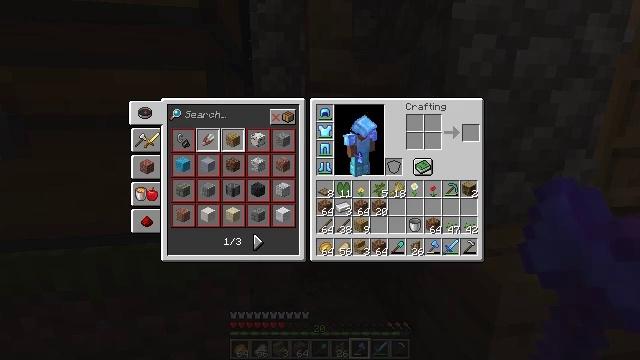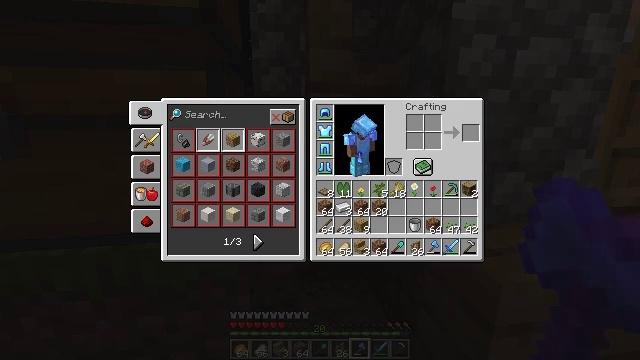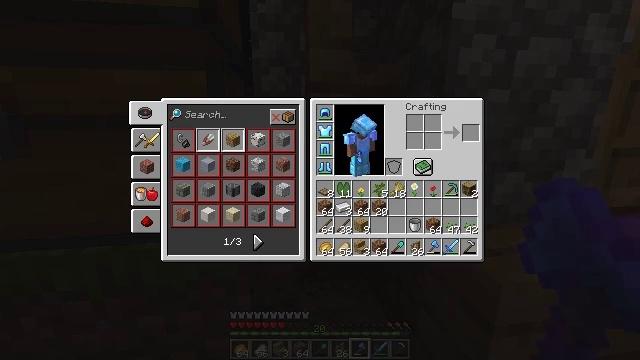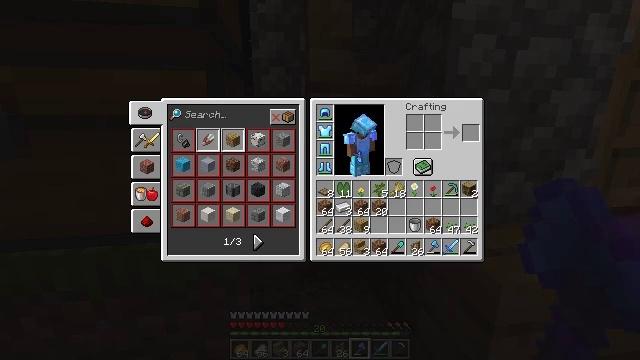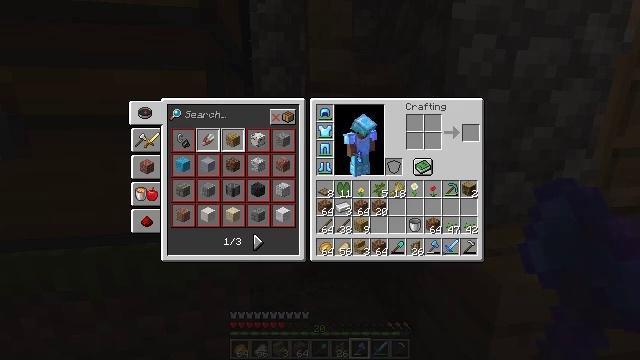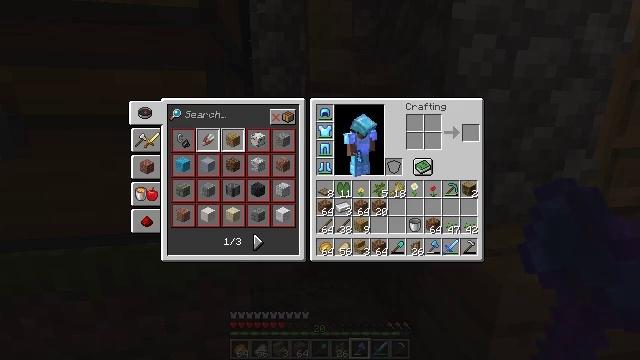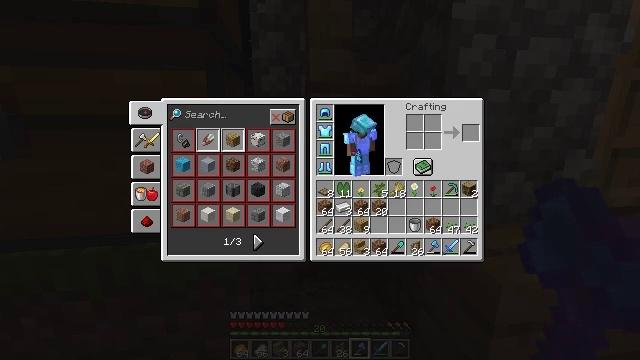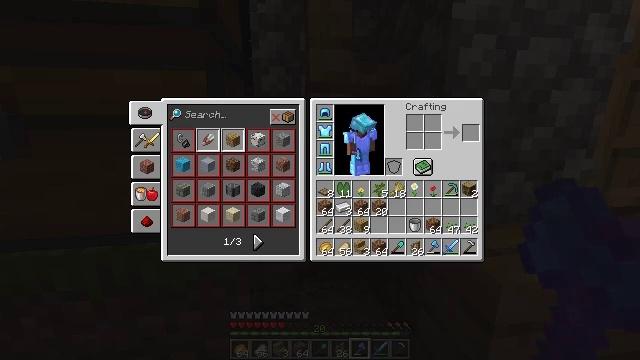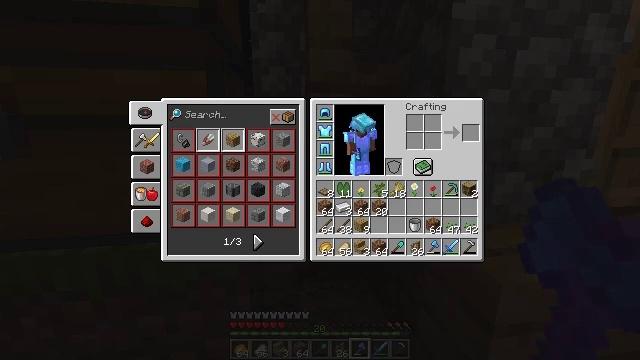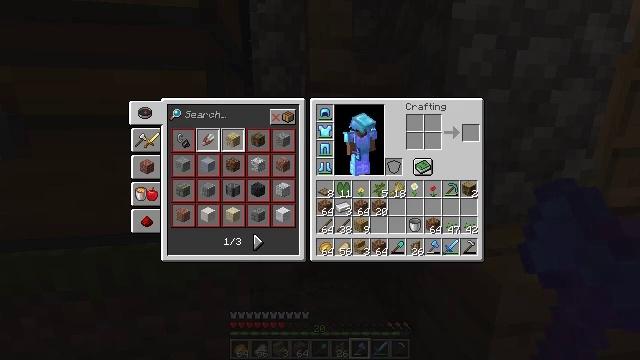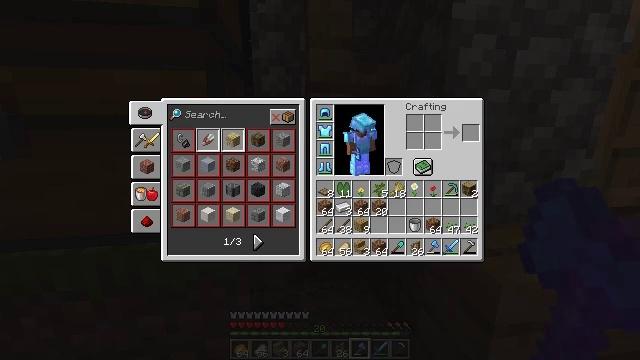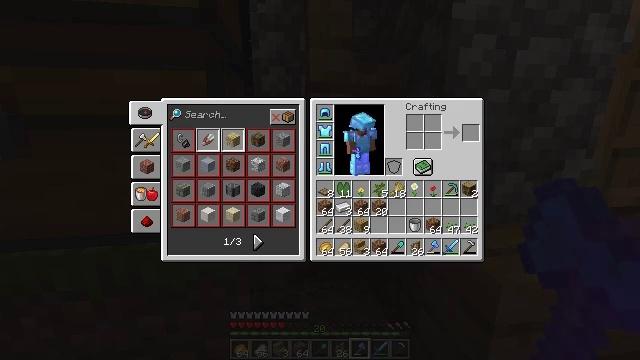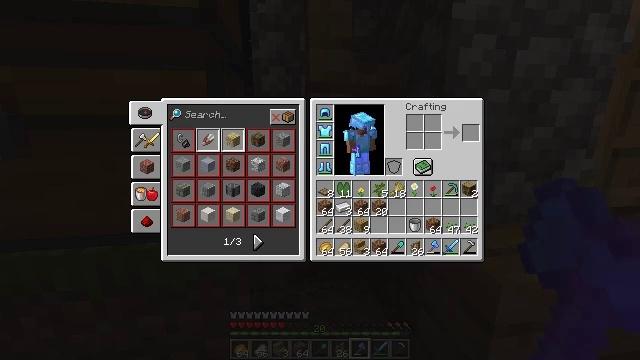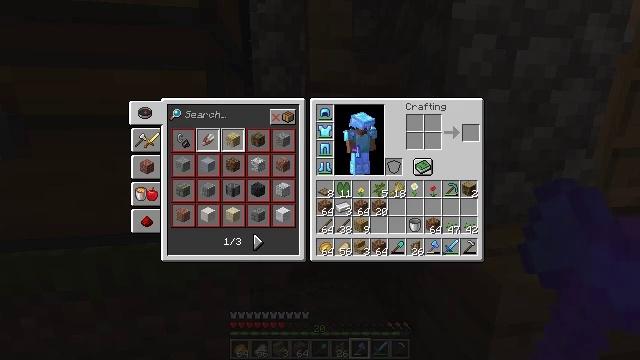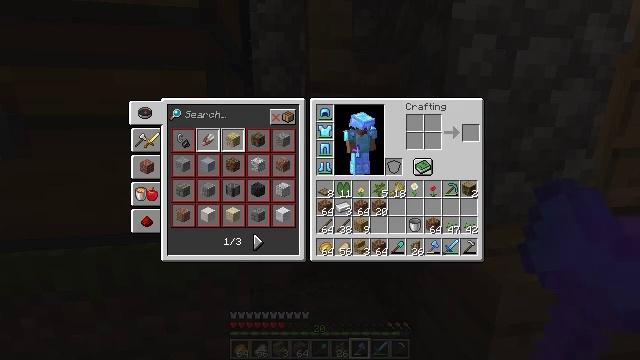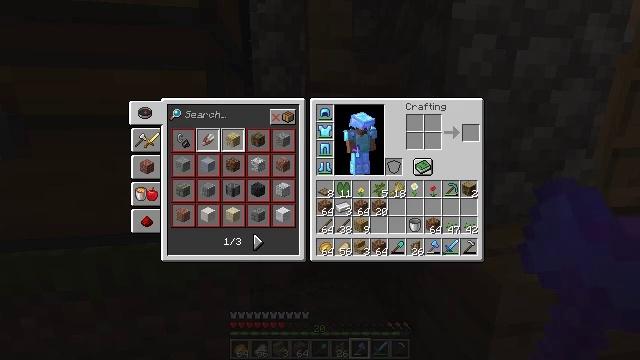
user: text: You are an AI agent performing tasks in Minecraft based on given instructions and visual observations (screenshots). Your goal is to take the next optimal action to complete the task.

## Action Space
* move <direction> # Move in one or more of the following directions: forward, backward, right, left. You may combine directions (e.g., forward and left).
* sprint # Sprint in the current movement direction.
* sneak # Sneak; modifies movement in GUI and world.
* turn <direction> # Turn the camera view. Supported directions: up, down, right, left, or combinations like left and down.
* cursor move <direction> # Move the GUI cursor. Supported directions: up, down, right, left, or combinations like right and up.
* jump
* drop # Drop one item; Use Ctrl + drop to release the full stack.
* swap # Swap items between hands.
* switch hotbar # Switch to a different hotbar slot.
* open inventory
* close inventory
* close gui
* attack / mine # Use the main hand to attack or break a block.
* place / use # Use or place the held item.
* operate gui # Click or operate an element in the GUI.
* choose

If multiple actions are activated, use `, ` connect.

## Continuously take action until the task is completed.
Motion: motion action
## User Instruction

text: Mine the oak fence from the structure.
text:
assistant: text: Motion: cursor move up
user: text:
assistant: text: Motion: cursor move up
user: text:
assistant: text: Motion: no_op
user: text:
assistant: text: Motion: cursor move left and up
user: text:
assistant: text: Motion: cursor move left and up
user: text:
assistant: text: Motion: cursor move left and up
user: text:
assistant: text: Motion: cursor move left
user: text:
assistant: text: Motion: no_op
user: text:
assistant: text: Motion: no_op
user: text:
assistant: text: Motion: cursor move up
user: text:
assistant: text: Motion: cursor move up
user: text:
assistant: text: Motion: no_op
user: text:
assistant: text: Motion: no_op
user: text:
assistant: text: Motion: operate gui
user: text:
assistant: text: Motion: operate gui
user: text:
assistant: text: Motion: operate gui
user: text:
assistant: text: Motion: no_op
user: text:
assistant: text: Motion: no_op
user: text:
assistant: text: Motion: no_op
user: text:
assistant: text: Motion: no_op
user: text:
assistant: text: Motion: no_op
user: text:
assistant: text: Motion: no_op
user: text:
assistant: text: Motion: no_op
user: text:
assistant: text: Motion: no_op
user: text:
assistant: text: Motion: no_op
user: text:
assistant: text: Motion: turn right and down
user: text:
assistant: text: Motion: no_op
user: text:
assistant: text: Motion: no_op
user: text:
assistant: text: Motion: no_op
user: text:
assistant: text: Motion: no_op